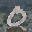
Label: 0